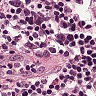
Metastatic tissue present: no